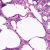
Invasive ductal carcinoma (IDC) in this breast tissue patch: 0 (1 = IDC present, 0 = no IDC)